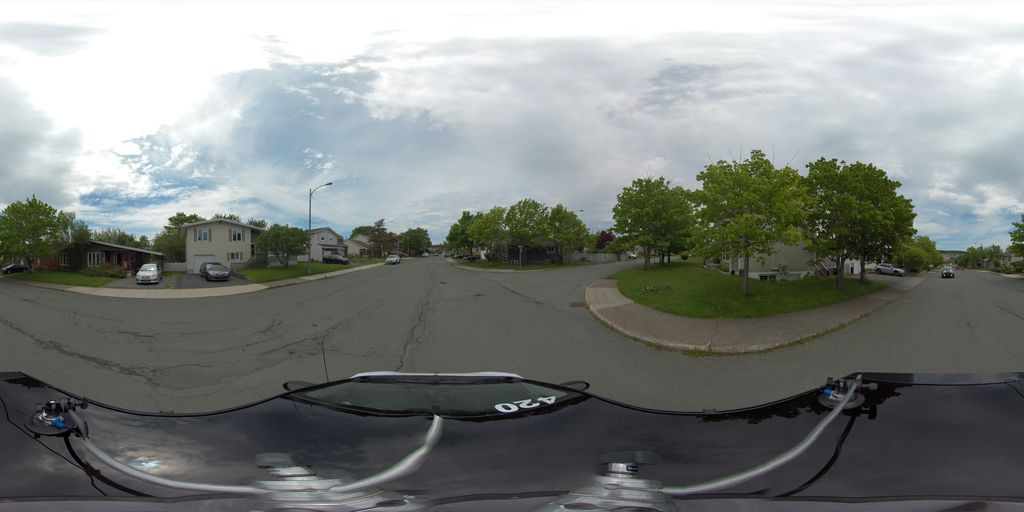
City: st_johns